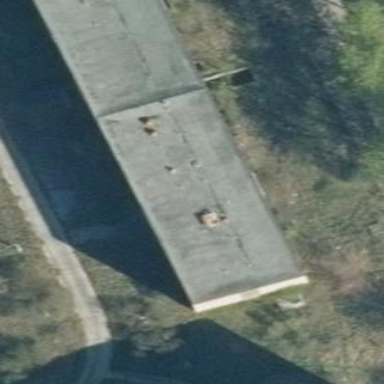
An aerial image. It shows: Building.